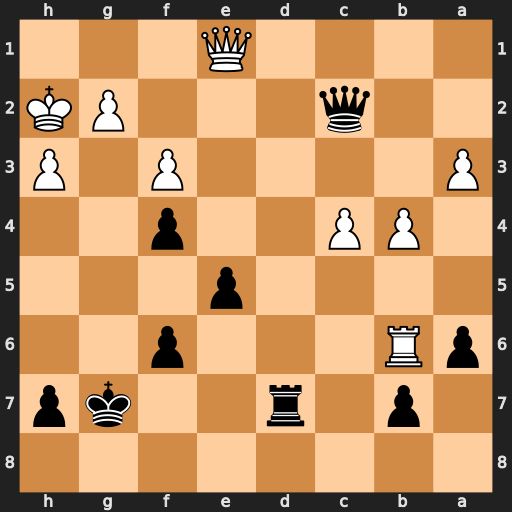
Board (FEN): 8/1p1r2kp/pR3p2/4p3/1PP2p2/P4P1P/2q3PK/4Q3
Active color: b
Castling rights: -
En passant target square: -
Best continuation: Rd2 Rxb7+ Kg6 Qe4+ Qxe4